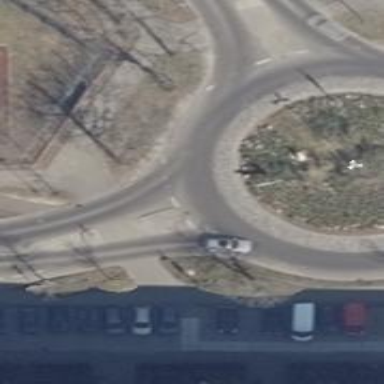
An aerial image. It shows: Unmarked crossing on the road.